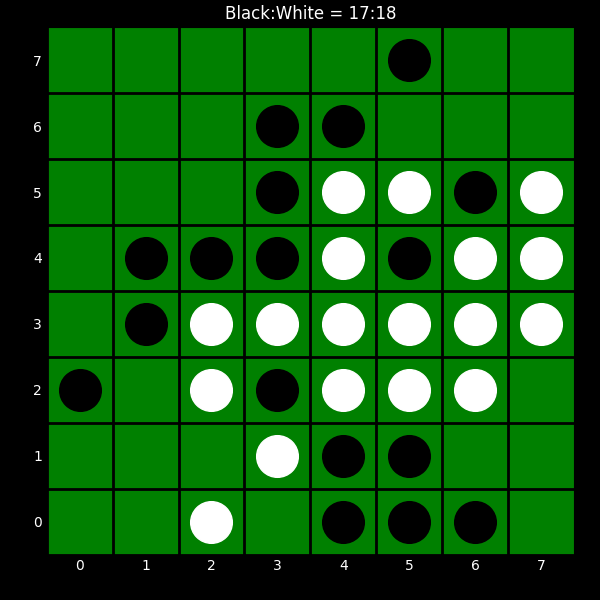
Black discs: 17
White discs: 18